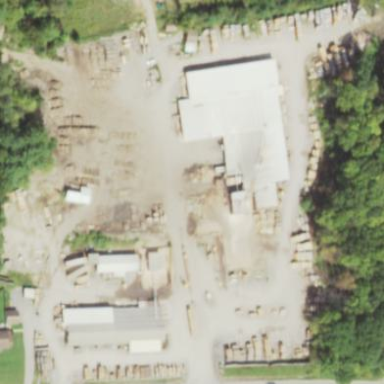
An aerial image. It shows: Industrial area with sawmill.